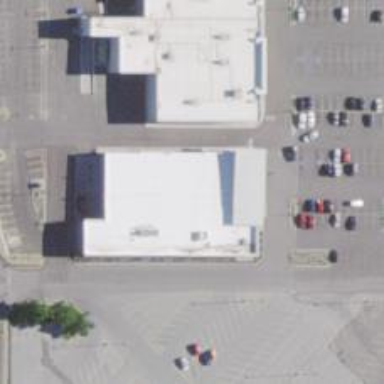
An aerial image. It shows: Supermarket.